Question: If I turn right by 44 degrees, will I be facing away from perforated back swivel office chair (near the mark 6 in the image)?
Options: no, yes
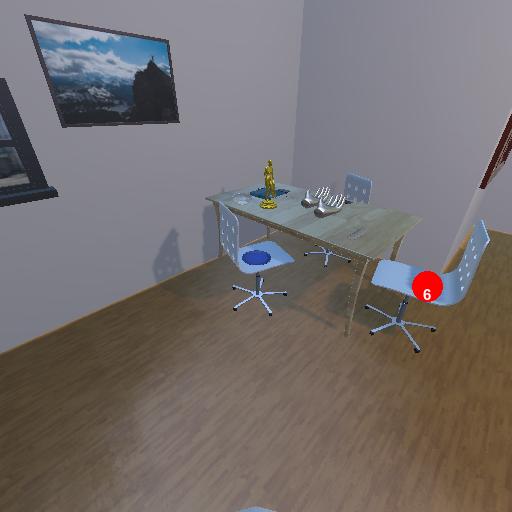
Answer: no